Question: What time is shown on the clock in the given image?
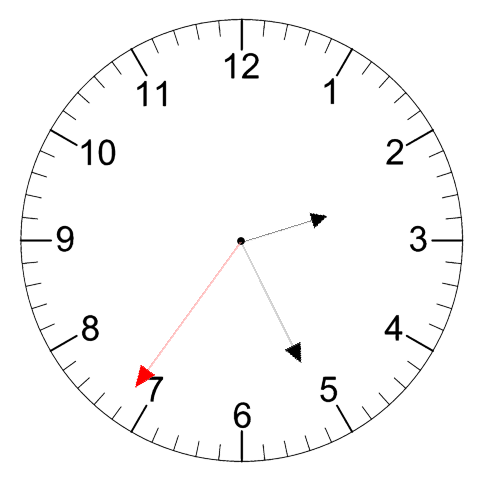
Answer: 02:25:36